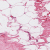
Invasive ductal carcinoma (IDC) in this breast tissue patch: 0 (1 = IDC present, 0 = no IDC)